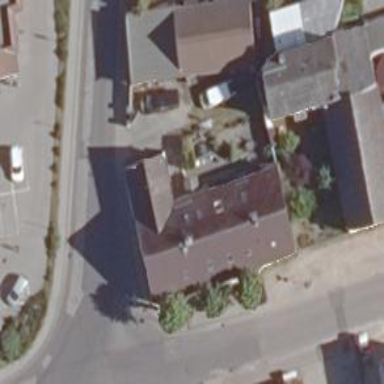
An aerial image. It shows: Building with gabled roof.